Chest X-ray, PA view. Patient: 56 years old, sex M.
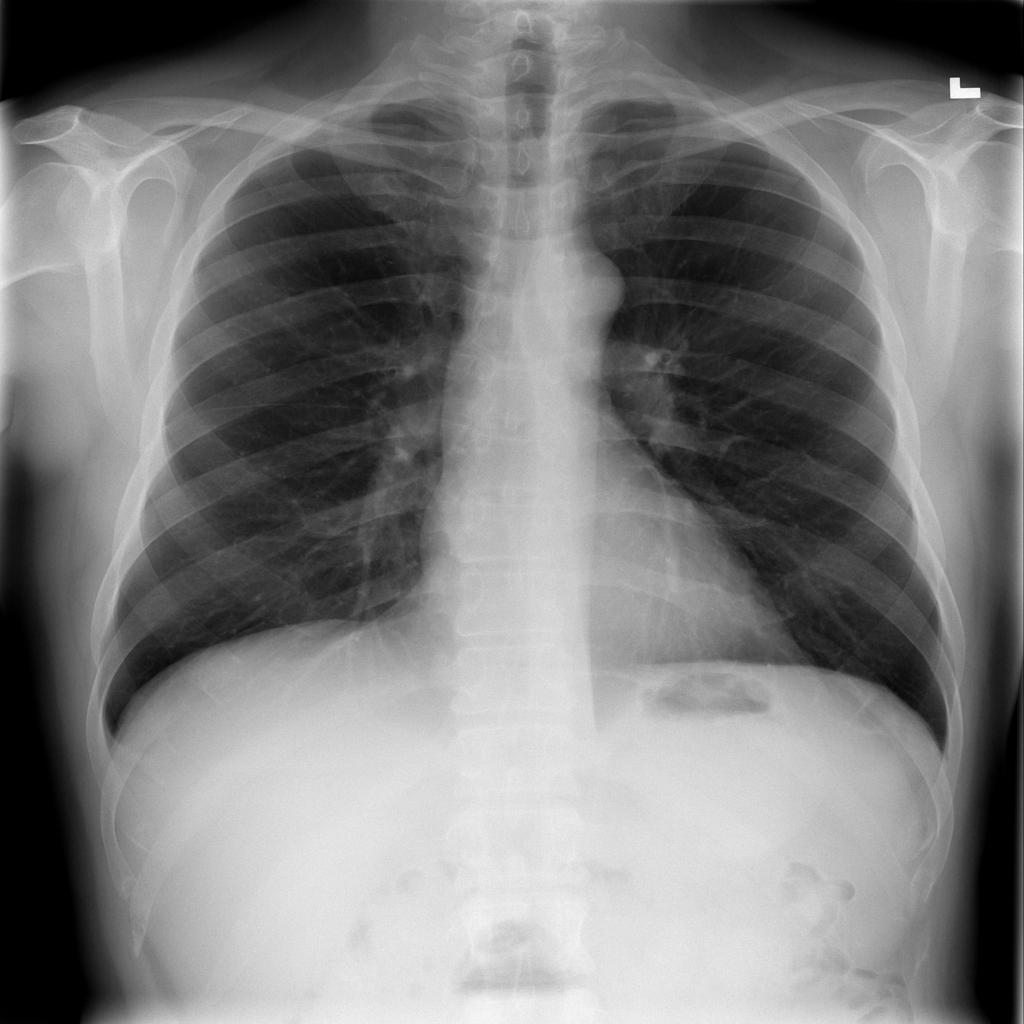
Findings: No Finding